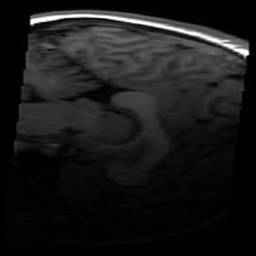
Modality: T1w
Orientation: sagittal